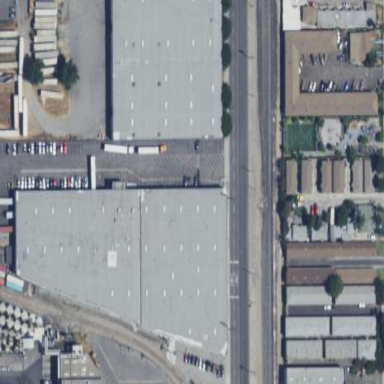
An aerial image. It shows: Industrial building.